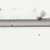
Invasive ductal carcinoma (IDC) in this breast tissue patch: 0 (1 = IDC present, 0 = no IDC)